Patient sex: F
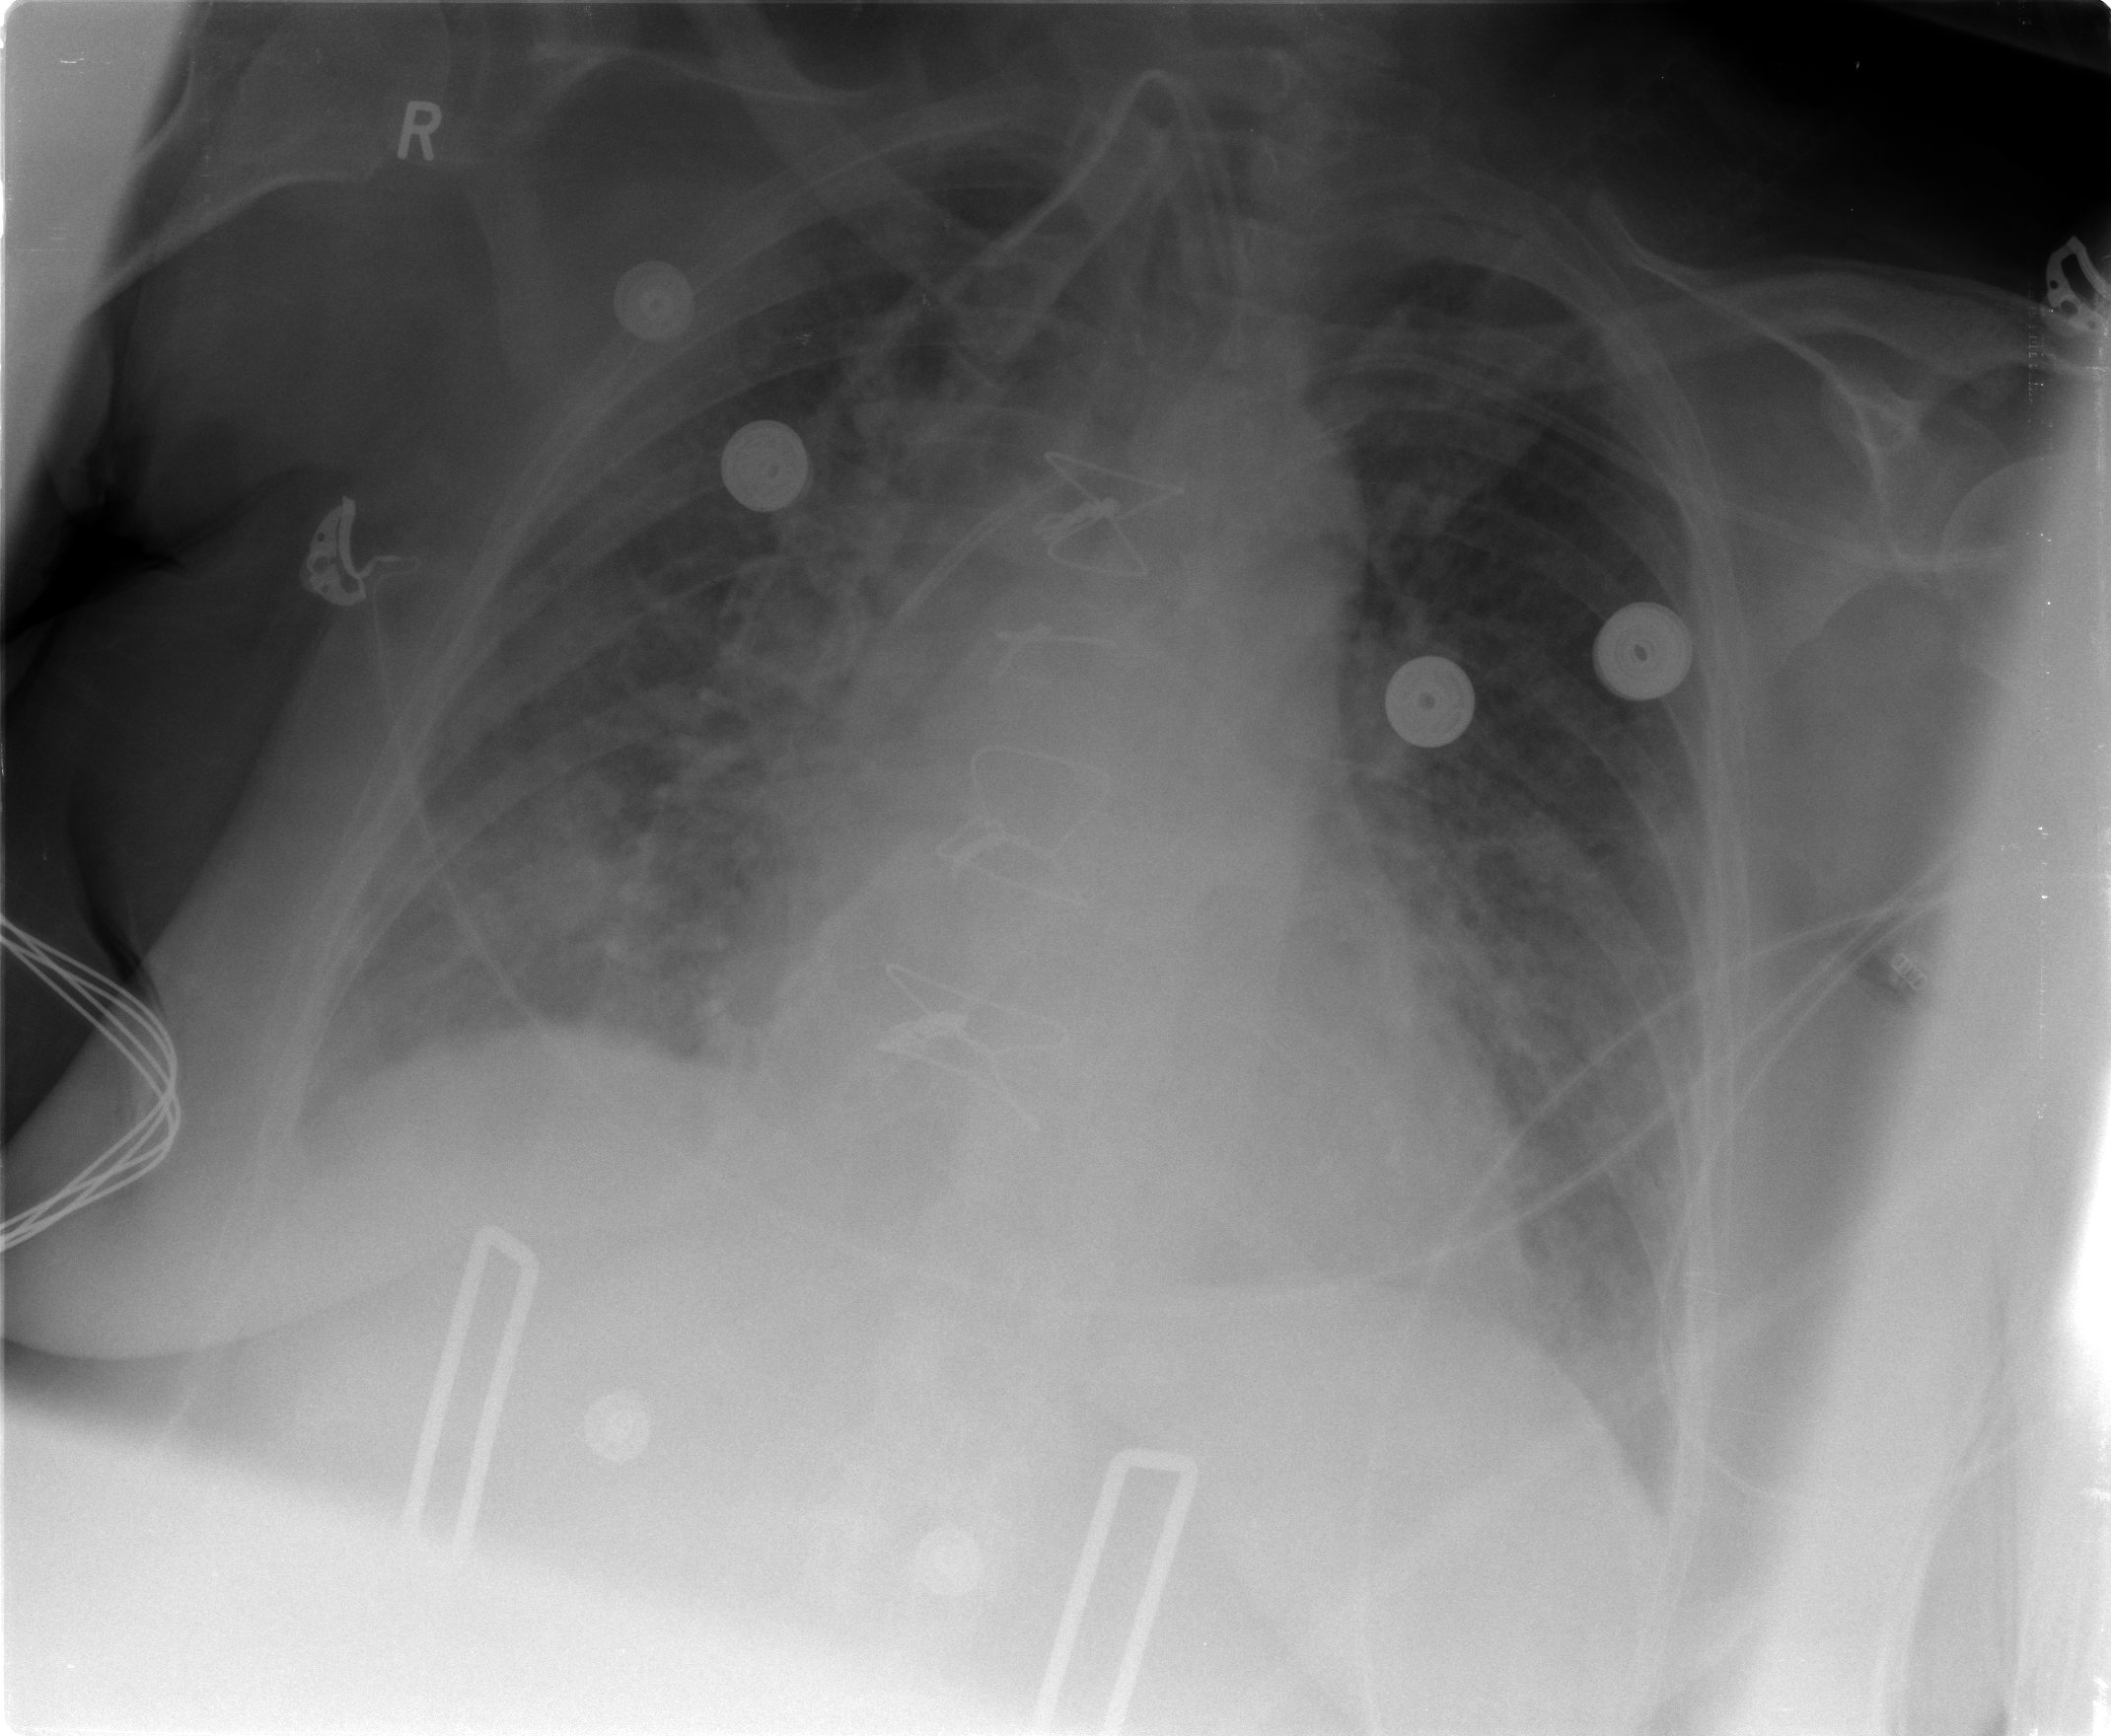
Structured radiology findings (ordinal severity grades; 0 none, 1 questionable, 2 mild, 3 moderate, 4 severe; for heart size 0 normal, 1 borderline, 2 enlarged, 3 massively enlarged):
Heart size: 0
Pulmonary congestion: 2
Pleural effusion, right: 0
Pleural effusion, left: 0
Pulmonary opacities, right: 2
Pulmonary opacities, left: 2
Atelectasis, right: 2
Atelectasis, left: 2